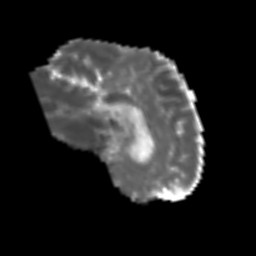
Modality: MD
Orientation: sagittal
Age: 75
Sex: male
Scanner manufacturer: siemens
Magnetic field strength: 3 T
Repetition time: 3.2 s
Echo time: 0.081 s